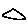
Label: triangle